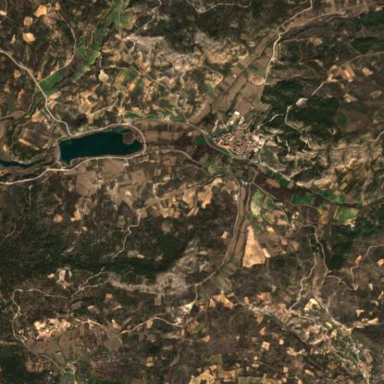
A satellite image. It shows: Orchard filled with olive trees.